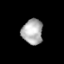
Tissue: lung
Cell type: Epithelial cells
Senescence score: 0.1406
Nuclear area (px): 511
Mean DAPI intensity: 175.624